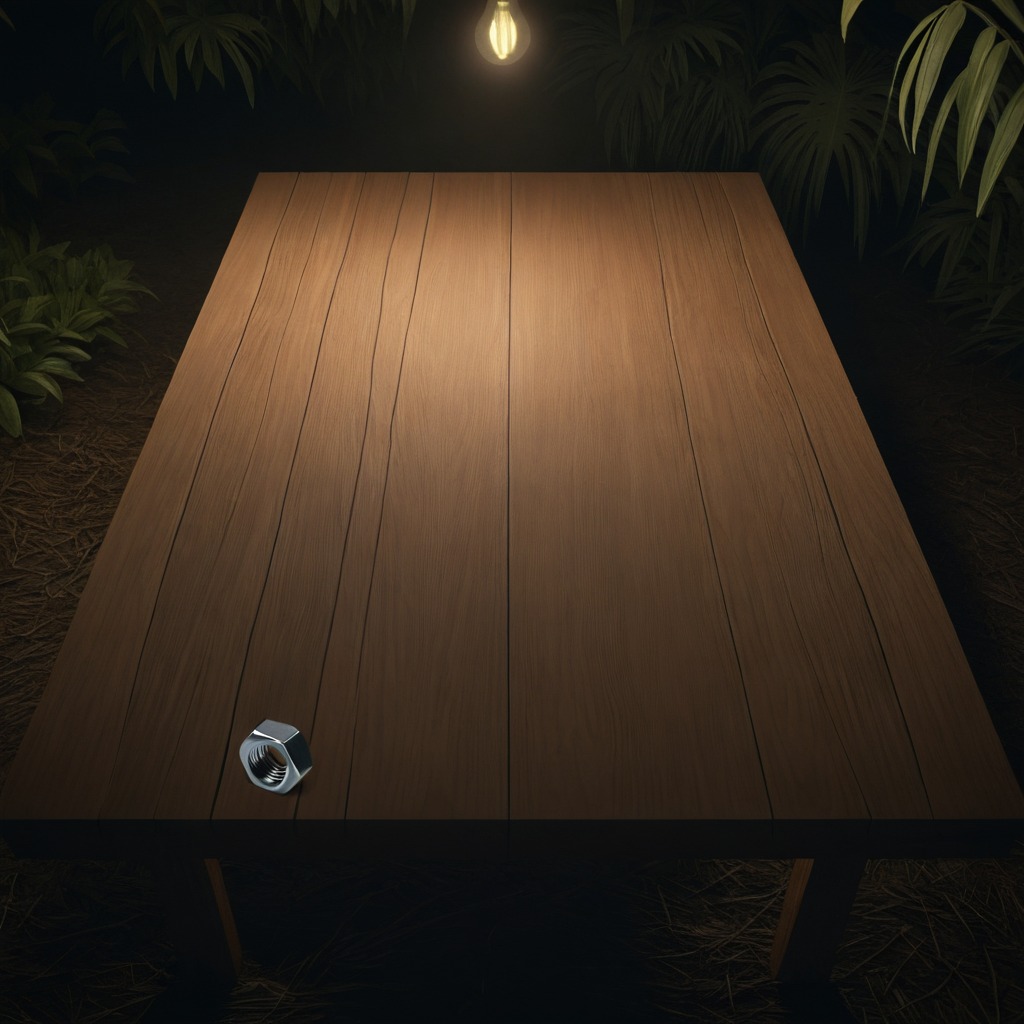
A metal nut is lying on a wooden table inside a jungle field workshop tent at night with soft shadows.